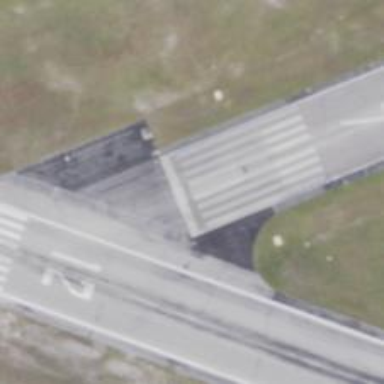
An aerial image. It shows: View of taxiway at the airport.